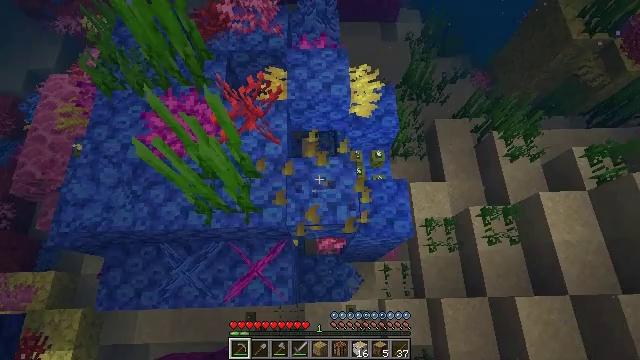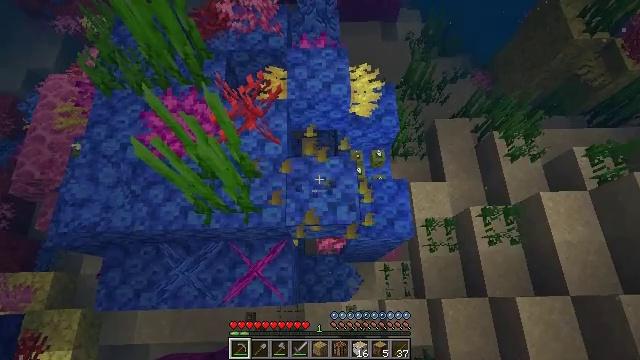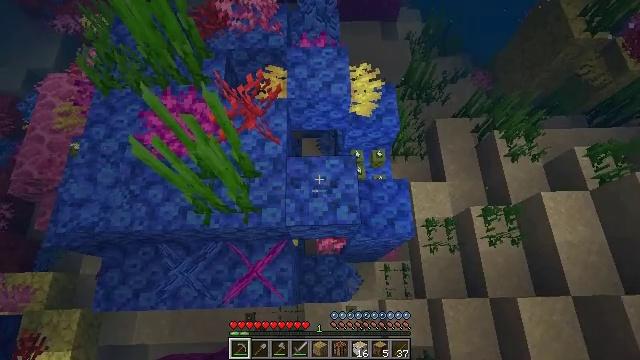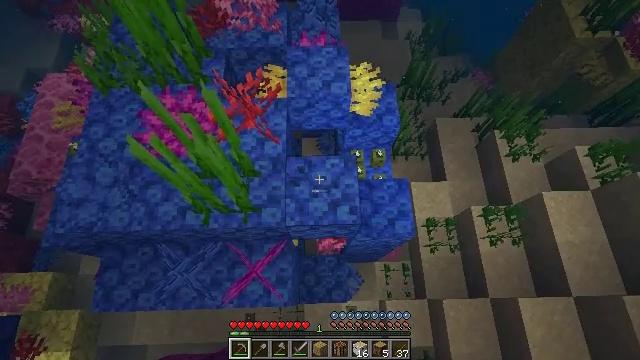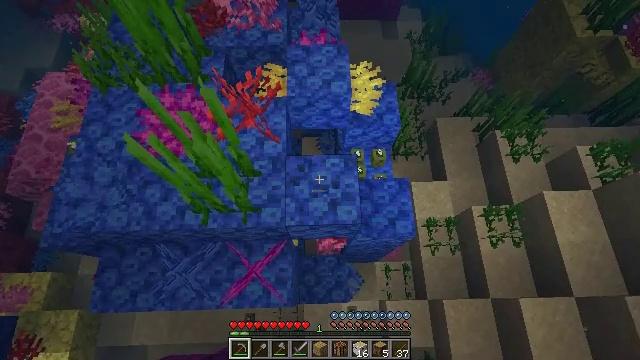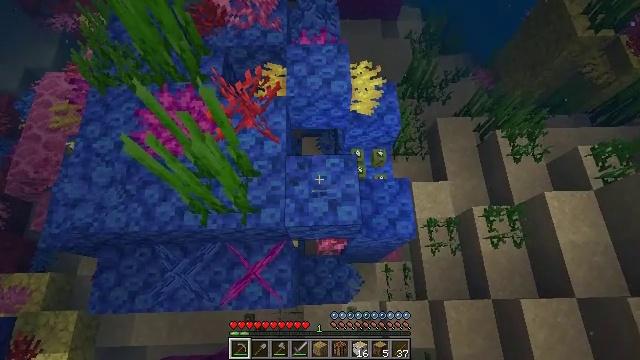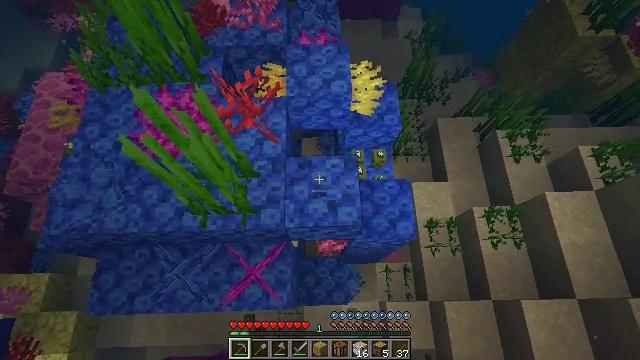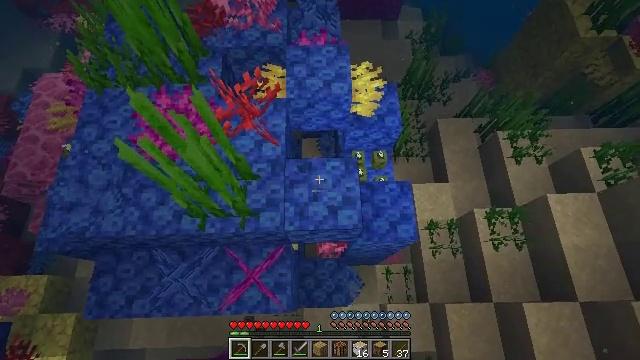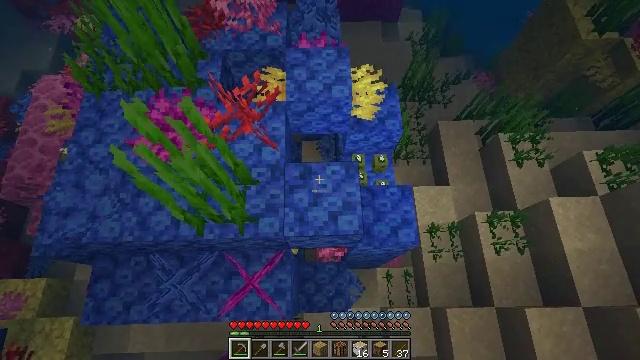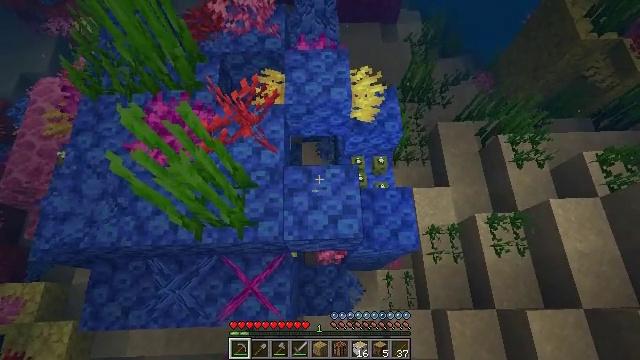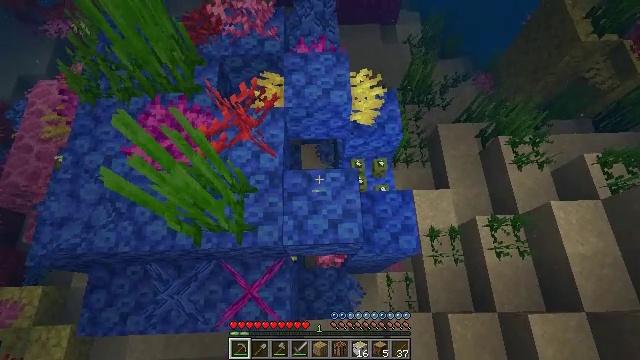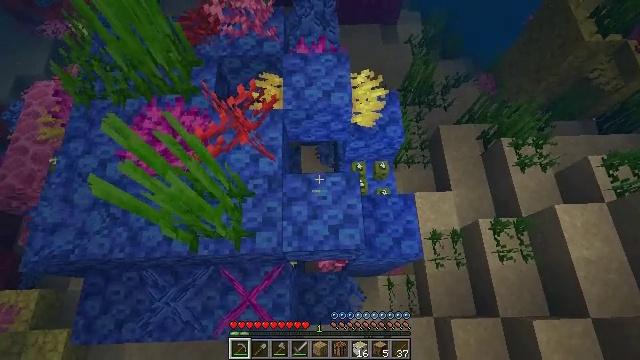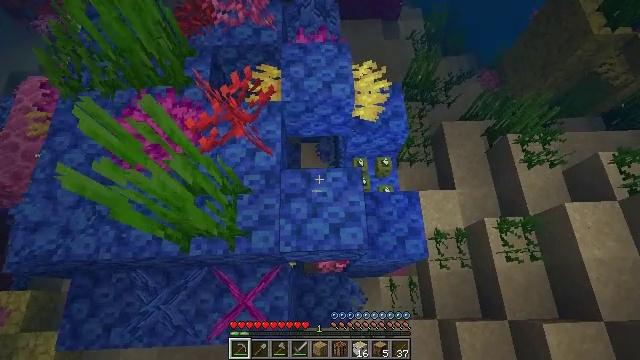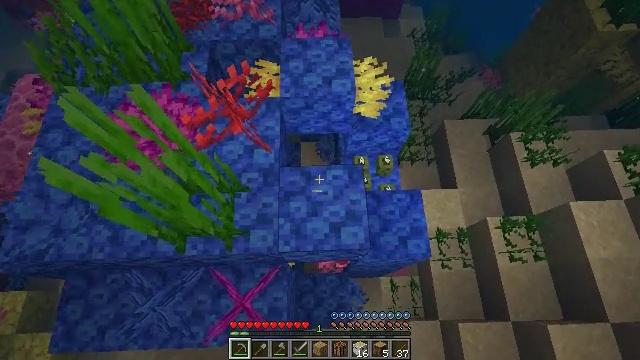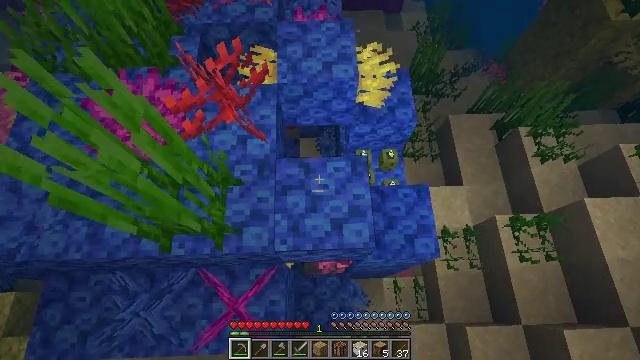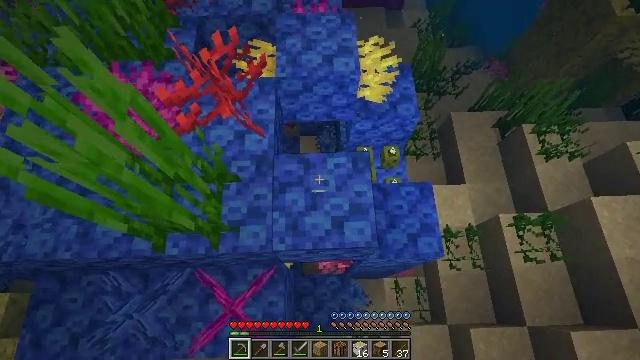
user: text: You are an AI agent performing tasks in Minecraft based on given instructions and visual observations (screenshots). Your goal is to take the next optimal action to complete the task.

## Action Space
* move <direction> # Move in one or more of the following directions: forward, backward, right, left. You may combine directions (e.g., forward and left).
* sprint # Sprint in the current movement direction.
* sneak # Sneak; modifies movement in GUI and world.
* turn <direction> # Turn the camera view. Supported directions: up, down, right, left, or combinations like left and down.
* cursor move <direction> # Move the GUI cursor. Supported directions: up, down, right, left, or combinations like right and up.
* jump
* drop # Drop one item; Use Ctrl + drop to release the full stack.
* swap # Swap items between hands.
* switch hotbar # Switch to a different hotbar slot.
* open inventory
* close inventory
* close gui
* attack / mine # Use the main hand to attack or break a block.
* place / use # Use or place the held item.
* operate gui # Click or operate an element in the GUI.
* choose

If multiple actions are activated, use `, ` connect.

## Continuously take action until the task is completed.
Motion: motion action
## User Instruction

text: Collect sea pickles from the ocean floor.
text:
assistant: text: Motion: attack / mine
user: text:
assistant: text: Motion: attack / mine
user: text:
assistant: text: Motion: attack / mine
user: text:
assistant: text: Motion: no_op
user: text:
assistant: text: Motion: move forward
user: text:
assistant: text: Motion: move forward
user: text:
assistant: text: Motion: move forward
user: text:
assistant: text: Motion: move forward
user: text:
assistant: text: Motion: move forward
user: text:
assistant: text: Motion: no_op
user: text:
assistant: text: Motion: sneak
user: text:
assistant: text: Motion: sneak
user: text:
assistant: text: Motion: sneak
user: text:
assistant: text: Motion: sneak
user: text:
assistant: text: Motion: sneak
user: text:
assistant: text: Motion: no_op
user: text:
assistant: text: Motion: move forward, turn right and up
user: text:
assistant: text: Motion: move forward, turn right and up
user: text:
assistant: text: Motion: move forward, turn right and up
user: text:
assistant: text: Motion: move forward, turn right and up
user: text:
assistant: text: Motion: move forward, turn right
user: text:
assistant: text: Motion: turn right
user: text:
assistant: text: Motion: turn right
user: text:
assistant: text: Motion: no_op
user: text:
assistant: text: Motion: no_op
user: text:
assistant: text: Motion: no_op
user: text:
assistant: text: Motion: turn right and down
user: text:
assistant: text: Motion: move forward, turn right and down
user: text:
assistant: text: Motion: move forward, turn down
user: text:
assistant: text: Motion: move forward, turn down